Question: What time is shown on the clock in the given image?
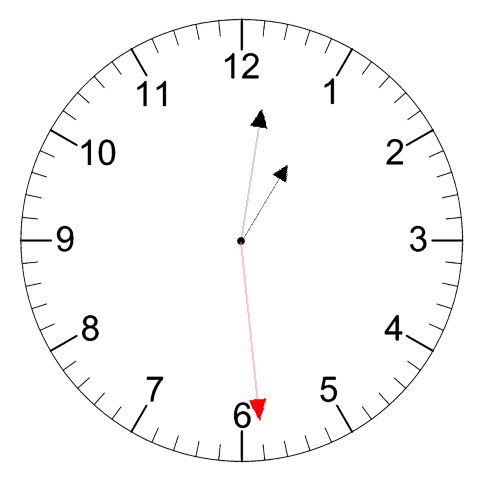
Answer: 01:01:29